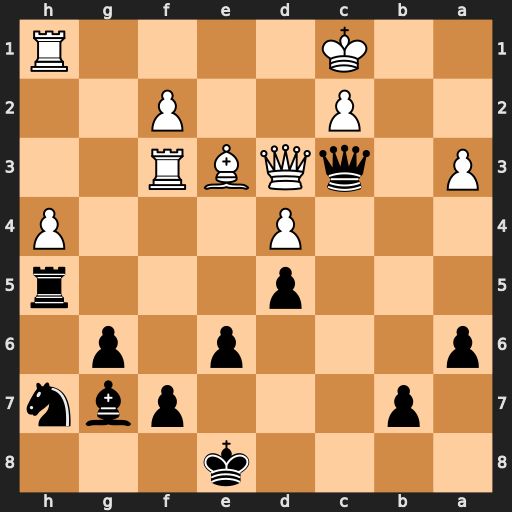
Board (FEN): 4k3/1p3pbn/p3p1p1/3p3r/3P3P/P1qQBR2/2P2P2/2K4R
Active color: b
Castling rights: -
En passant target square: -
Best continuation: Qa1+ Kd2 Qxh1